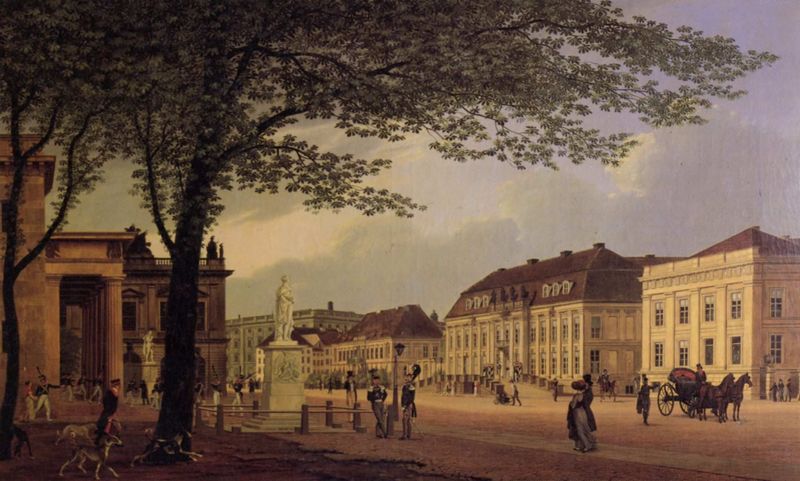
Titel: Berlin, Unter den Linden, Kronprinzenpalais
Künstler: Johann Wilhelm Brücke
Institution: (Privatbesitz)
Schlagwörter: baum, blau, blätter, dunkel, himmel, mann, schatten, wolken, bäume, frauen, gelb, grün, menschen, ocker, stadt, braun, fenster, frankreich, frau, hut, kleid, laterne, licht, männer, paris, strasse, säule, säulen, weiss, ölbild, dach, gebäude, haus, hund, hunde, rot, schloss, weg, zaun, hose, architektur, barock, mensch, sockel, steine, wache, ast, baumstamm, häuser, stamm, sonne, klassizismus, paar, personen, kamine, pferd, pferde, schornstein, skulptur, statue, relief, terrasse, ansicht, fassade, fassaden, pflaster, vedute, dächer, allee, spazieren, droschke, kutsche, kutschen, platz, pilaster, rad, treppe, treppen, soldaten, frack, geländer, stufe, stufen, berlin, münchen, palast, bewölkung, detailliert, denkmal, gauben, militär, uniform, uniformen, soldat, volk, pracht, flanieren, skulpturen, risalit, student, residenz, gewehr, windhund, portikus, blattwerk, zeichnerisch, auffahrt, gaube, spaziergänger, london, vordach, details, standbild, klassisch, dachgaube, palais, boulevard, paare, stadtbild, ordnung, neue wache, prachtstrasse, villen, denkmäler, herrenhäuser, menschn, bam, linde, schwraz, jund, windhunde, personenstaffage, spazieren gehen, sraße, lange hose, gebäudeauffahrt, residenzstadt, statuue, urbanisierung